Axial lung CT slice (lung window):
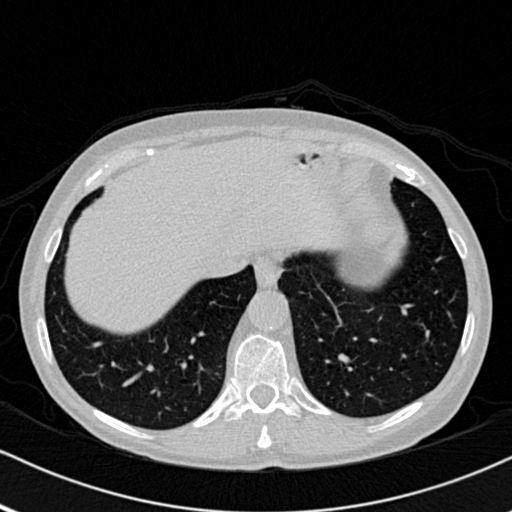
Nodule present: no